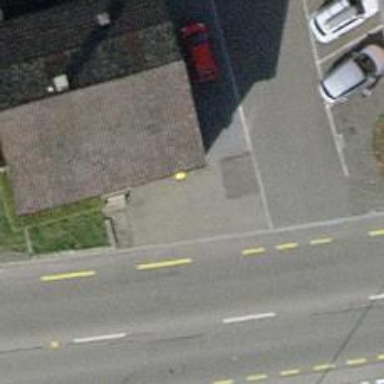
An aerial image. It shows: Post box is visible.